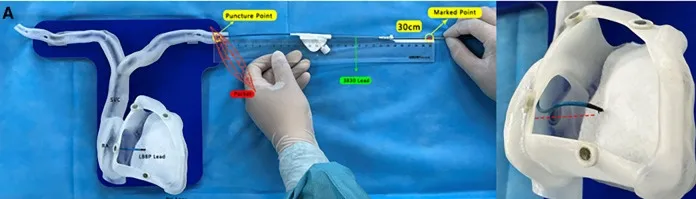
(A) The length from the puncture point to the beginning of the thickened 3,830 lead connector was gauged and marked.
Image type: radiology (ct)